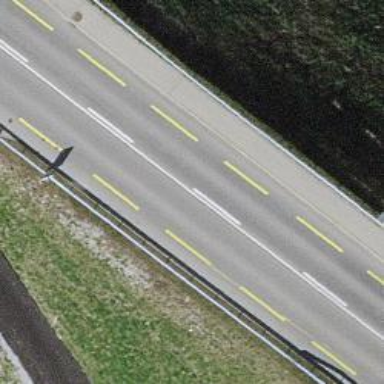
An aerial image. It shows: Secondary road bridge with asphalt surface and designated cycle lane.